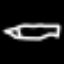
Label: pencil